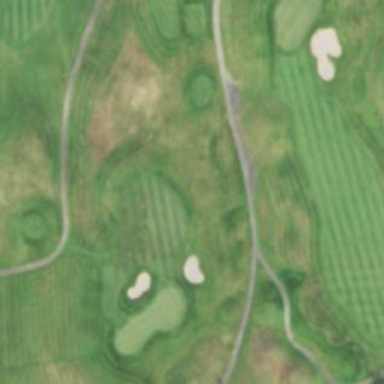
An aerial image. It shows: Rough area on grassy golf course.